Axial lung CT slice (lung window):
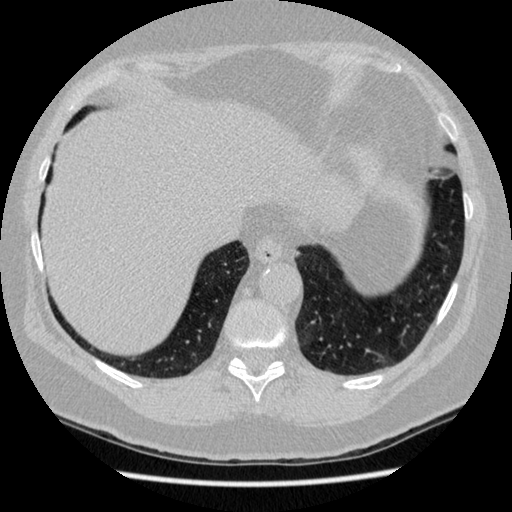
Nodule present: no